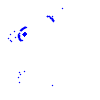
Particle: proton